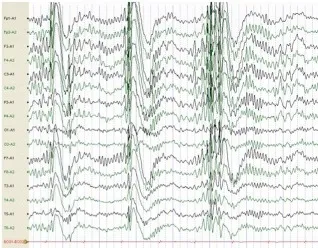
EEG demonstrations before quinidine therapy. (B) Multiple-spike-and-slow-waves of 0.5-1 Hz were observed during the sleep period.
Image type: electrography (eeg)